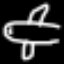
Label: airplane